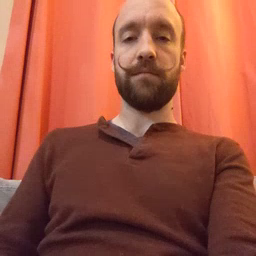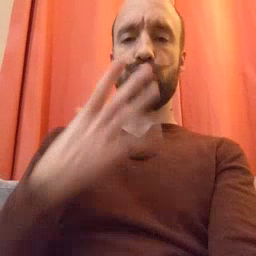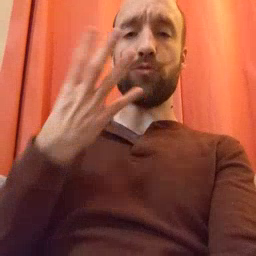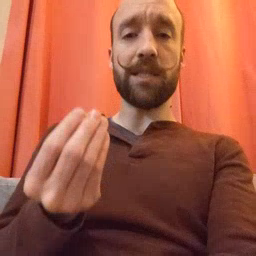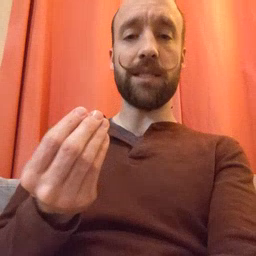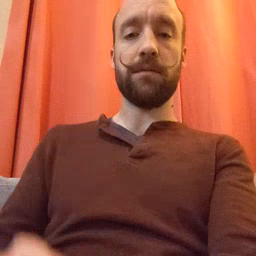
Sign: wet